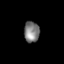
Tissue: lung
Cell type: Endothelial cells
Senescence score: 0.1441
Nuclear area (px): 317
Mean DAPI intensity: 124.457